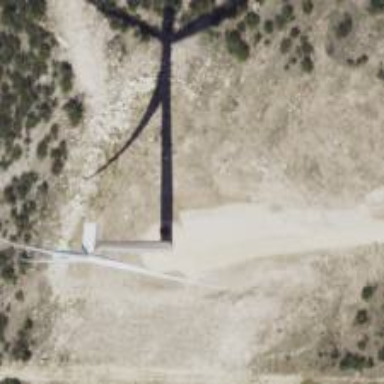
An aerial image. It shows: Wind generator in the form of horizontal axis wind turbine.